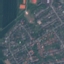
Land use / land cover: Residential